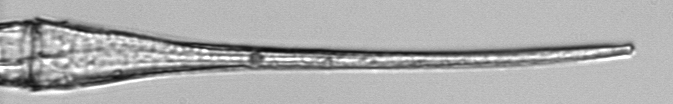
Label: Tripos_fusus